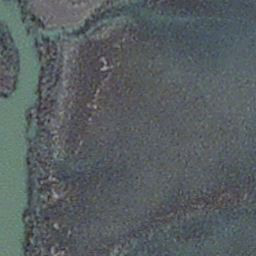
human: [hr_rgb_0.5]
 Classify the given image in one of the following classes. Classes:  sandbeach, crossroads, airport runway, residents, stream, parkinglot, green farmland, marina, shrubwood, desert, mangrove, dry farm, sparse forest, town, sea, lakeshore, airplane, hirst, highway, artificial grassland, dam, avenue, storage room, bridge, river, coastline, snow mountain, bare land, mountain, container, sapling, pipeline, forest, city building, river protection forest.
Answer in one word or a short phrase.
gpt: stream